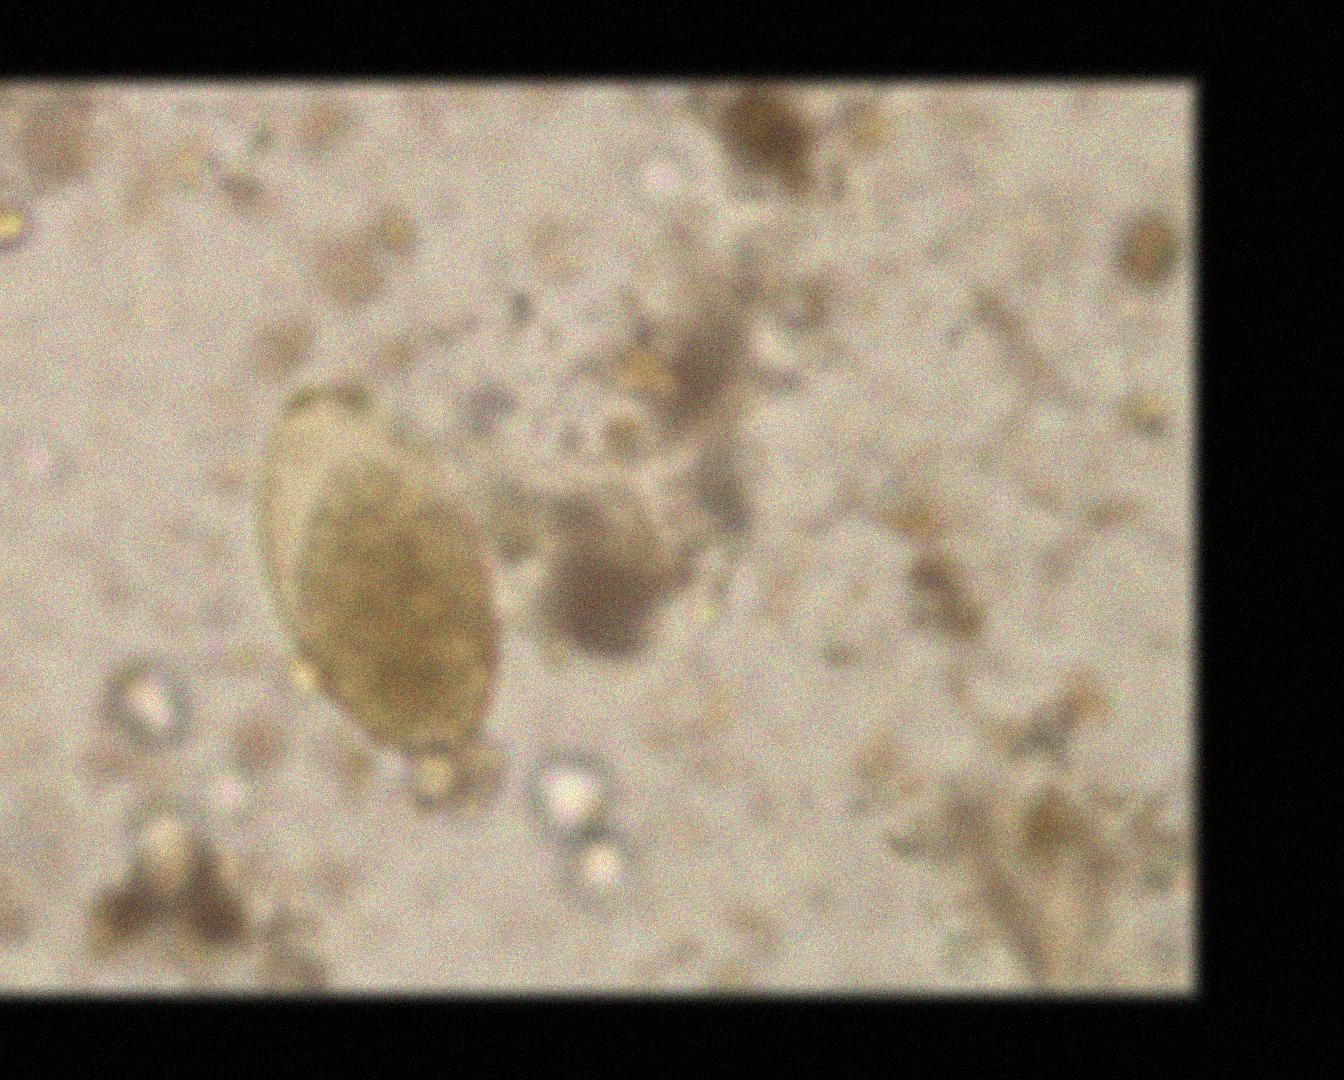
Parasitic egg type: Fasciolopsis buski